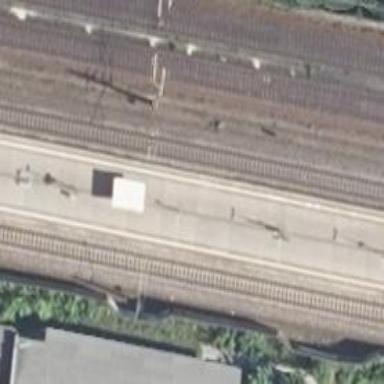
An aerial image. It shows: Milestone along the railway with catenary mast.